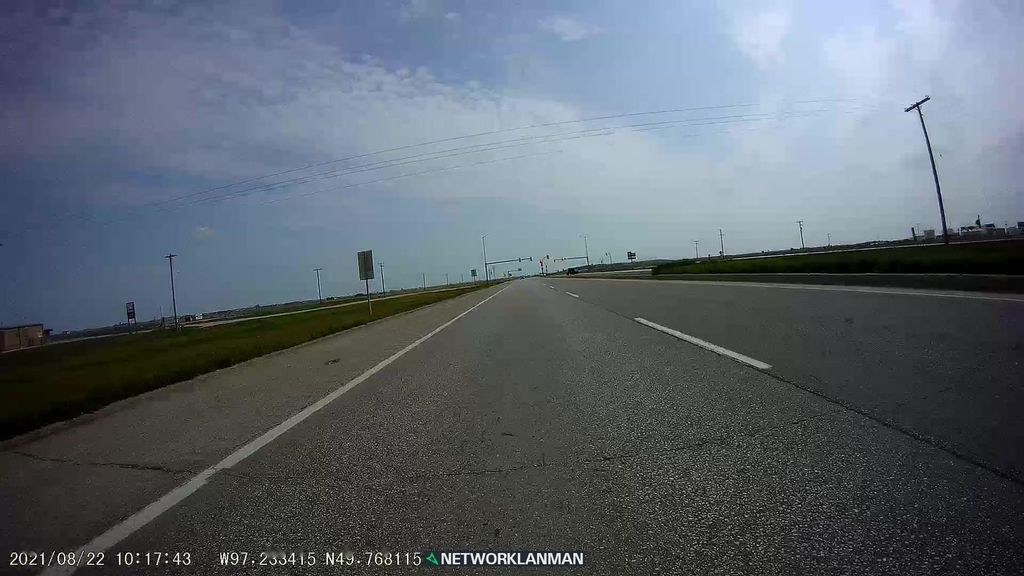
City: winnipeg